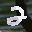
Label: 2